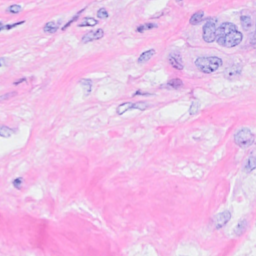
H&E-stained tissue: Breast